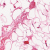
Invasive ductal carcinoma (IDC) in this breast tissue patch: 0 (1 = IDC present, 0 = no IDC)